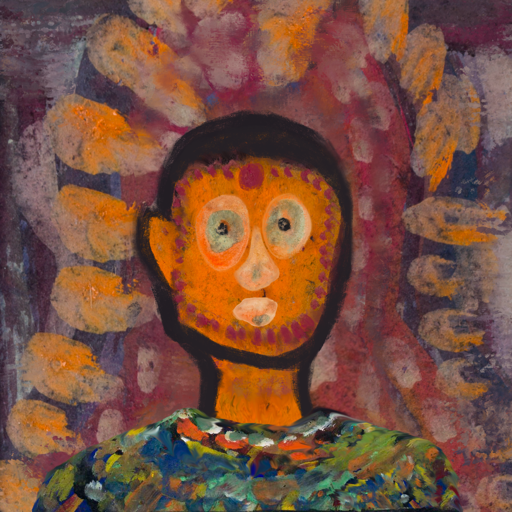
Background: Doll, Head And Neck Front: Doll, Face Front: Childish, Bust: An_Impression, Hair Front: Blank, Head Accessory: Blank, Second Necklace: Blank, Necklace: Blank, Baby: Blank